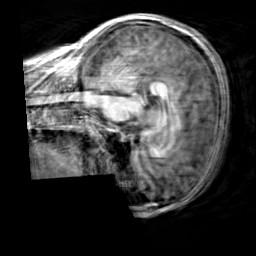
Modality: T1w
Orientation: sagittal
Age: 22
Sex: male
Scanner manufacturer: siemens
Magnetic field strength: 3 T
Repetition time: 2.3 s
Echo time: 0.00303 s